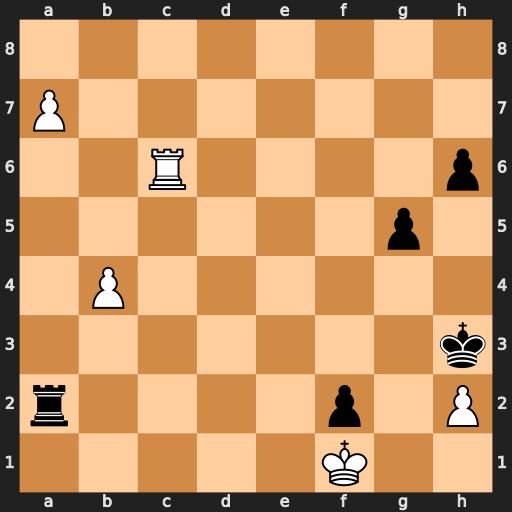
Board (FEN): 8/P7/2R4p/6p1/1P6/7k/r4p1P/5K2
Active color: w
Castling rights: -
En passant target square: -
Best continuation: Rxh6+ Kg4 Rh7